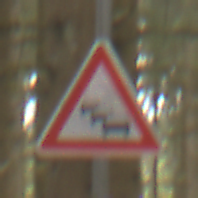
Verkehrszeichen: Stau
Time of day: MorningAfternoon
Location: Outdoor (Nature)
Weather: Overcast
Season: Winter
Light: Natural